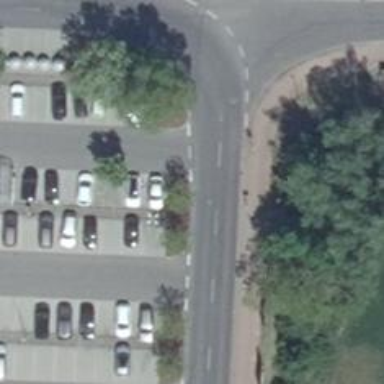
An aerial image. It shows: Asphalt parking aisle with diagonal parking lanes on both sides.